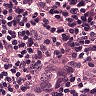
Metastatic tissue present: yes